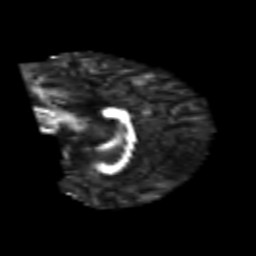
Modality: FA
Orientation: sagittal
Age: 25
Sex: male
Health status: healthy